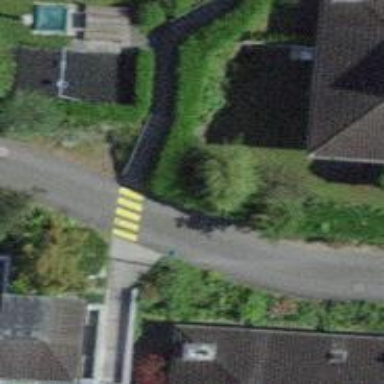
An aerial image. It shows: Uncontrolled zebra crossing with zebra markings.